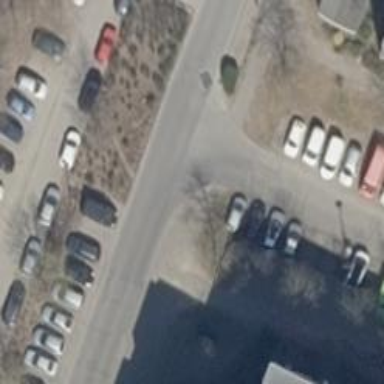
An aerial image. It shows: Sidewalk.